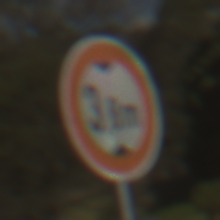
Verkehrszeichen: TatsaechlicheHoehe
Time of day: MorningAfternoon
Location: Outdoor (Nature)
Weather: PartlyCloudy
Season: NotSpecified
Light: Natural